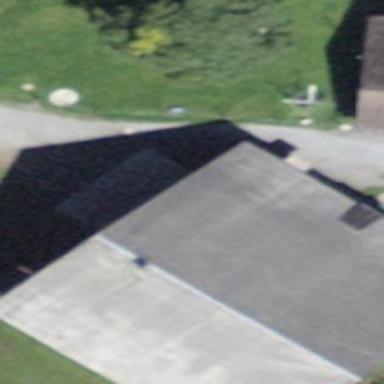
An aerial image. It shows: Barn.